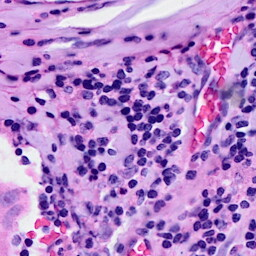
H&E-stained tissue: Breast